Interaction volume radius: 10 \u00c5
Interaction volume height: 30 \u00c5
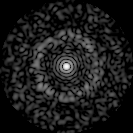
Disorder parameter: 0.8296